Question: I've just finished implementing a successful read from an ADXL345 accelerometer from a PIC microcontroller (dsPIC33) using i2c. All I've achieved so far is reading the device ID correctly, which is a single byte.
Anyone that has used the ADXL345 before will know that to read data from any of the axis, X, Y, or Z, is broken into two bytes, 'DATAX0' and 'DATAX1' for example. The datasheet also specifically states 'To ensure data coherency, it is recommended that multibyte reads are used to retrieve data from the ADXL345', so the two bytes per axis need to be collected together.
My question is, with i2c, how do I do this when the two bytes per axis are represented by two different registers?

The image above shows the process needed for i2c transmission. To read from the accelerometer we're looking at the bottom two graphs, and the datasheet quote I've pasted above is suggesting I used the bottom graph (multiple-Byte), but as I've said the two bytes have two different register values (0x32 and 0x33 for DATAX0 and DATAX1 respectively).
How do I get data from one axis in one grab? The only way I see doing this is a single-byte read with one register address, then doing it again with the second register address, then concating the two together to get the one axis data.
This question also applies to collecting data from a variety of different devices on the same i2c bus, which will also have different registers.
Cheers!
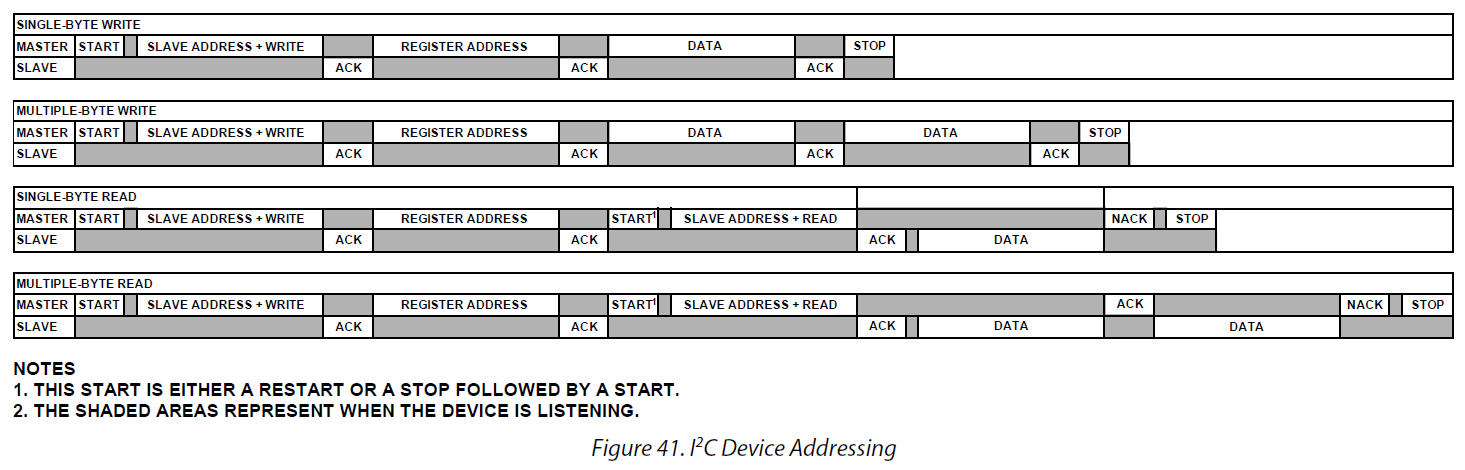
Answer: You just do a 2-byte read at 0x32, and the device will put the values from 0x32 and 0x33 in its response.